Question: I have a special navigation in my application and i'm wondering how can I set it properly.
An activity H is the homescreen of my application. From this activity, we can launch activities A, B, C, and D. From activity A we can launch A' that launch A'', from activity B we can launch B', that launch B'', etc.
The problem is that from ANY activity, we can go to the activity H, A, B, C or D. But, when the user launch A->A'->A''->C, and then go back on A, he has to be redirected to A''. Moreover, still with this example, if the user press back on A'', he has to be redirected to A' and not to C. If he press back again he has to be redirected to A, and back again should redirect him to the H (home screen) activity, not to C !
Finally, when the user press back from H, and only at this moment, the application (and all tasks if the solution choosen is to create separated tasks) should shutdown.
Other example : H -> A -> B -> H -> back -> end of application
How can I achieve this ?
I have thinked to use task like that :
'''
<!-- A-->
<activity
android:name=".A"
android:excludeFromRecents="true"
android:taskAffinity=".A"
android:label="@string/my_A_label">
</activity>
<activity
android:name=".A'"
android:taskAffinity=".A"
android:label="@string/my_A'_label">
</activity>
<activity
android:name=".A''"
android:taskAffinity=".A"
android:label="@string/my_A''_label">
</activity>
<!-- B-->
<activity
android:name=".B"
android:excludeFromRecents="true"
android:taskAffinity=".B"
android:label="@string/my_B_label">
</activity>
<activity
android:name=".B'"
android:taskAffinity=".B"
android:label="@string/my_B'_label">
</activity>
<activity
android:name=".B''"
android:taskAffinity=".B"
android:label="@string/my_B''_label">
</activity>
...
'''
As you can see, I have created tasks for each main page : A, B, C, D.
I don't know if it's the good thing to do because, for example, with task, the user can see all theses activities on long press on his home button with the "last task" option, and I don't want have this behaviour. For that, activities A, B, C, D (root screen of each task) have the attribute android:excludeFromRecents="true". But now, another problem : when the user click on his home button, and go back to my application, he go back to home screen, not to the last activity launched...
Moreover, my second example is not respected.
Have you an idea to resolve all these problems ?
P.S : Please don't tell me to change my navigation system :-)
EDIT : here a flow chart that represents the back comportment needed. This comportment seems to be normal. What is differring in my case doesn't appear on this chart. Indeed, only back button is represented. Each context - represented by a different color - can switch to another context, without override the back comportment described here.

EDIT2 : Thanks to advices of David Wasser, I have implemented two classes that exactly do the comportment that I have described, without using of android tasks. Thanks to JoxTraex for his help too :-) Here what I've done : my activities A,B,C,D extend RootActivity, the other except H extend CustomNavigationActivity.
RootActivity :
'''
import android.content.Intent;
public abstract class RootActivity extends CustomNavigationActivity{
@Override
public void onBackPressed(){
Intent intent = new Intent(this, HomeScreen.class);
intent.addFlags(Intent.FLAG_ACTIVITY_CLEAR_TOP);
startActivity(intent);
}
}
'''
CustomNavigationActivity :
'''
import android.content.Intent;
public abstract class CustomNavigationActivity extends Activity{
private int actualRequestCode;
private int menuRequestCode = -1;
@Override
protected void onResume(){
if (getIntent().hasExtra("childLaunched")){
Intent intent = new Intent(this, (Class<?>) getIntent().getExtras().get("childLaunched"));
intent.addFlags(Intent.FLAG_ACTIVITY_REORDER_TO_FRONT);
startActivity(intent);
}
super.onResume();
}
@Override
public void startActivity (Intent intent) {
this.startActivityForResult(intent, 0);
}
@Override
public void startActivityForResult(Intent intent, int requestCode){
Class<?> targetClass = null;
this.actualRequestCode = requestCode;
if (this.actualRequestCode == this.menuRequestCode){
this.menuRequestCode -= 1;
}
try {
if (intent.getComponent() != null){
targetClass = Class.forName(intent.getComponent().getClassName());
}
}
catch (ClassNotFoundException e) {
e.printStackTrace();
}
if (targetClass == null){
super.startActivityForResult(intent, this.actualRequestCode);
}
else if (!targetClass.equals(Menu.class)){
getIntent().putExtra("childLaunched", targetClass);
super.startActivityForResult(intent, this.actualRequestCode);
}
else{
super.startActivityForResult(intent, this.menuRequestCode);
}
}
@Override
protected void onActivityResult(int requestCode, int resultCode, Intent data){
if (requestCode == this.actualRequestCode){
getIntent().removeExtra("childLaunched");
}
}
}
'''
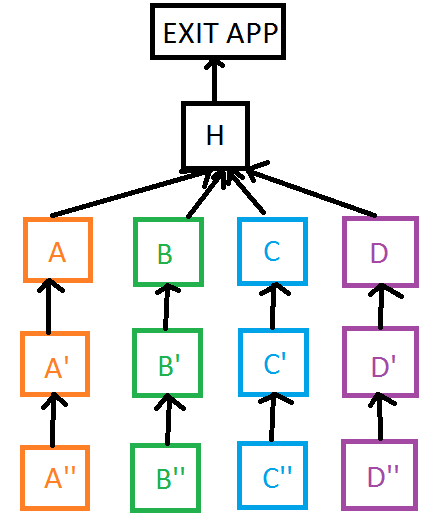
Answer: You definitely do want different tasks for this. It will completely mess up your navigation if the user leaves the app (press HOME, answer a call, etc.) and wants to come back. You can only use separate tasks if you have a unique icon and/or name for the activity that is at the root of each task and if the tasks can all run in parallel. Only then will you not confuse the user. It seems that you don't want want.
Have a look at my answer to <URL>
It isn't exactly what you want but you might get some ideas from this answer. If you still have questions after looking at this just add comments and I can help you more.